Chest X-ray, PA view. Patient: 68 years old, sex F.
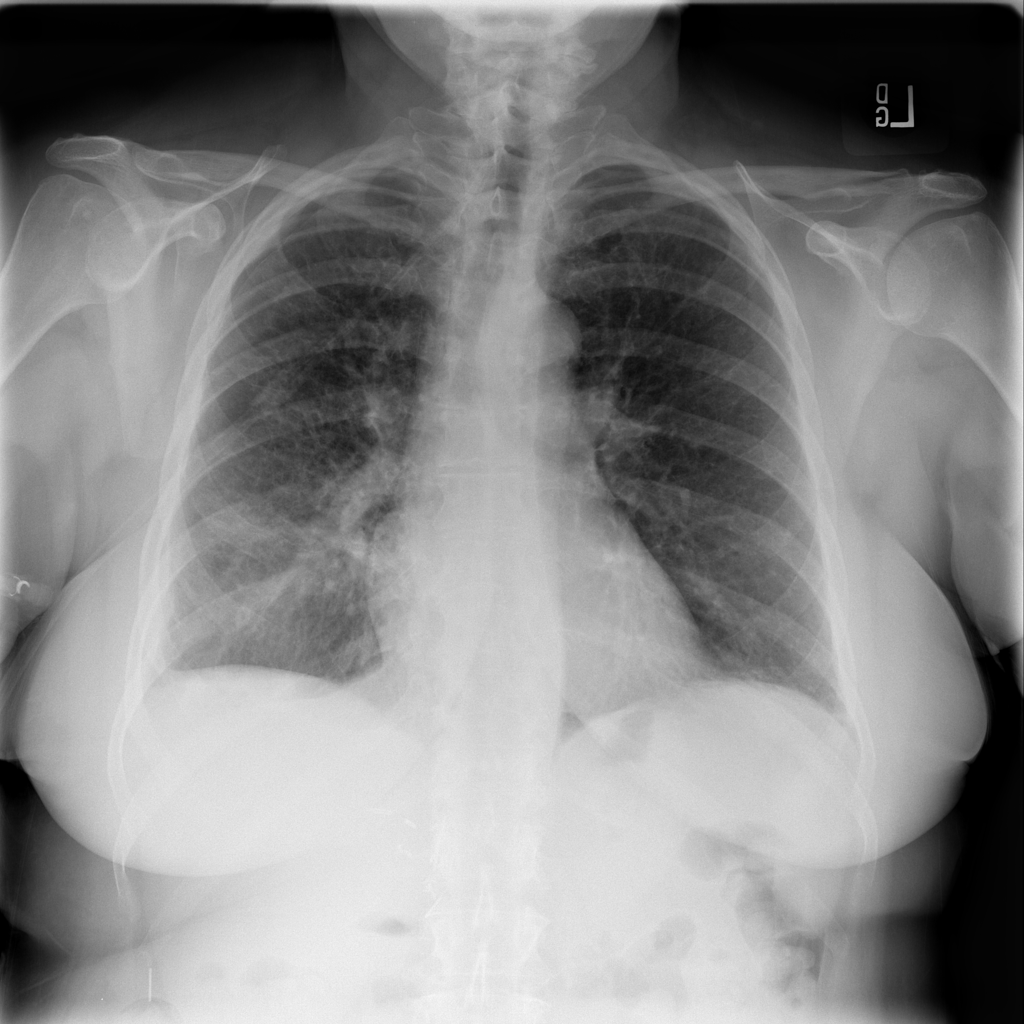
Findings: Effusion, Pleural_Thickening, Pneumothorax